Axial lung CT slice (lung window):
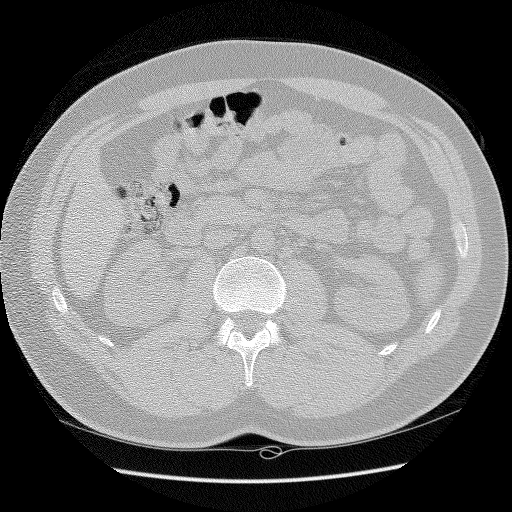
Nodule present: no